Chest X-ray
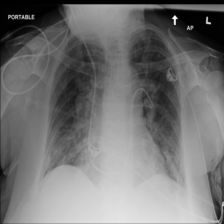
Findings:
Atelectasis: negative
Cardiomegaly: negative
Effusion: negative
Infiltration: positive
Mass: negative
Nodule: negative
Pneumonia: negative
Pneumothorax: negative
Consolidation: negative
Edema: negative
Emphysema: negative
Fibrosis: negative
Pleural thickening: negative
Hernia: negative